Question: I am using AJAX to show poll results on the same page without a page refresh.
The problem is that the takes about as compared to the . When users vote, depending on how far they have scrolled down the page, they are not able to view results unless they scroll up.
I was thinking that I would be able to do something like '<form action="#results">' to jump to the results but it does not work. My guess is the reason is because AJAX uses the PHP script from a different page than the page the poll is on.
Is there a way to jump to the results?
For those that want to know the URL of the page, it is <URL> with the poll on the right column of the page:

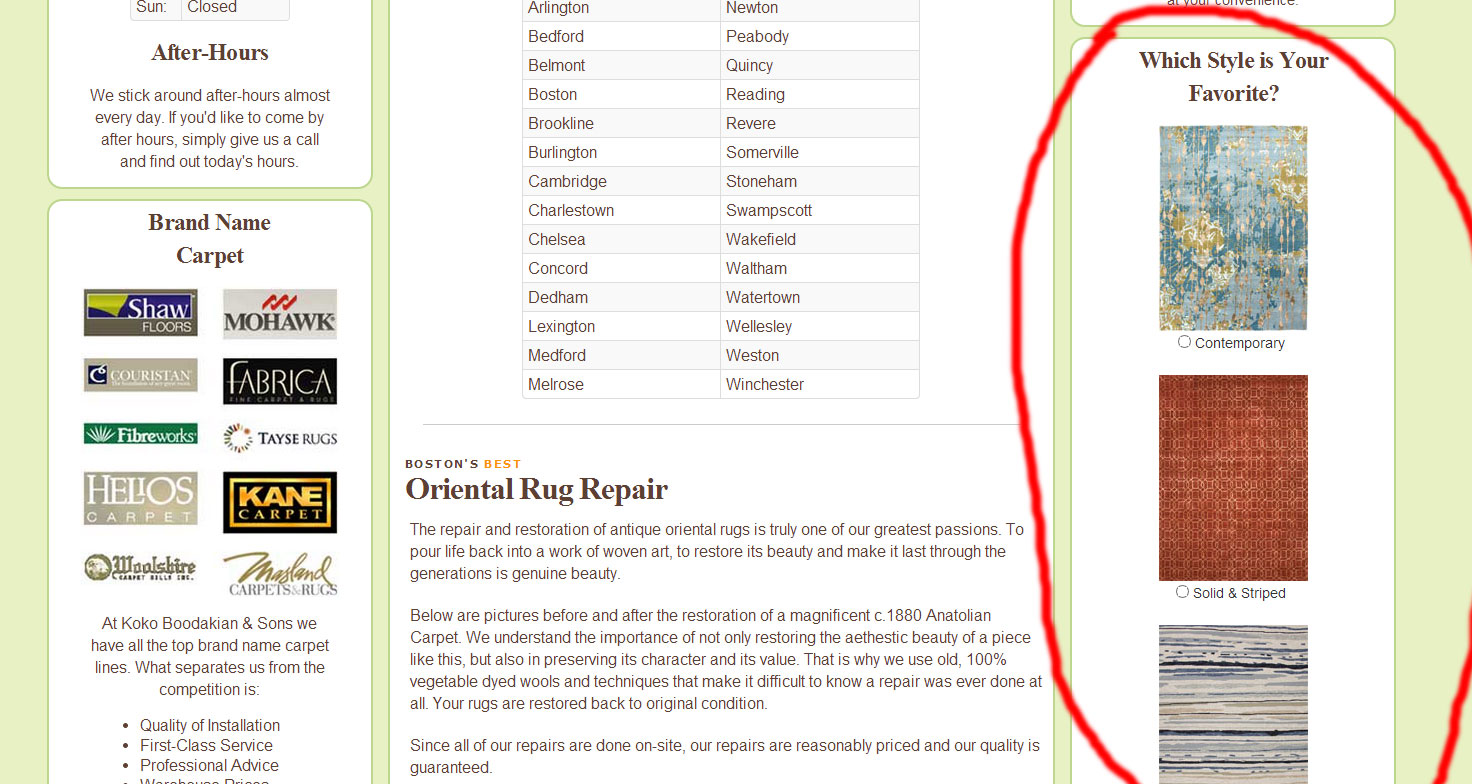
Answer: Nice page. Just had a look, you can do this just fine from the browser console. I'd assume the same to be true from the code on the page itself.
First, get the position of the element:
'''
var topOfPollBox_y = document.getElementById('poll').offsetTop
'''
Followed by scrolling the document to this position:
'''
window.scrollTo(0, topOfPollBox_y);
'''